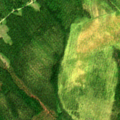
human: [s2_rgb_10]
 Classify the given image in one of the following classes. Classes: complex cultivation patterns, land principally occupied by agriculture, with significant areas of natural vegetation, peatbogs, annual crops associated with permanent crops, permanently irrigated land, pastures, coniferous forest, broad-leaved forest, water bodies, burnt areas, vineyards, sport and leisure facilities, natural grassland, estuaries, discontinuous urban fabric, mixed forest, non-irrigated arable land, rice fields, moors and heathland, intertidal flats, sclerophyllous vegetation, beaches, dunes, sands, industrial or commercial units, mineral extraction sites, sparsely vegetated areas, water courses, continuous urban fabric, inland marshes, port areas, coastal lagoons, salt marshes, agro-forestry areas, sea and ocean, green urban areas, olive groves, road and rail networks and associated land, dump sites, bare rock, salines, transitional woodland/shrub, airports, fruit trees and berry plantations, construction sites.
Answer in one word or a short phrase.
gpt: coniferous forest, transitional woodland/shrub, peatbogs